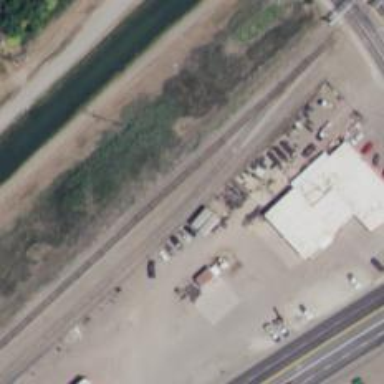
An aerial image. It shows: Rail spur service.